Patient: sex M, age 62
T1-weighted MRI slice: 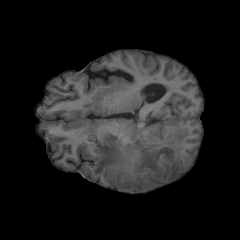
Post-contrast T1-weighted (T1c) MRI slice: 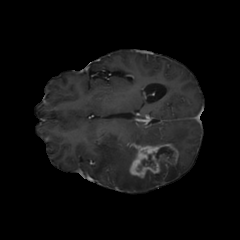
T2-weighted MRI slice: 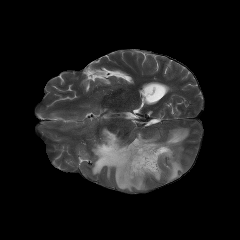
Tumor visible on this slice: yes
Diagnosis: Glioblastoma, IDH-wildtype
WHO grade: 4